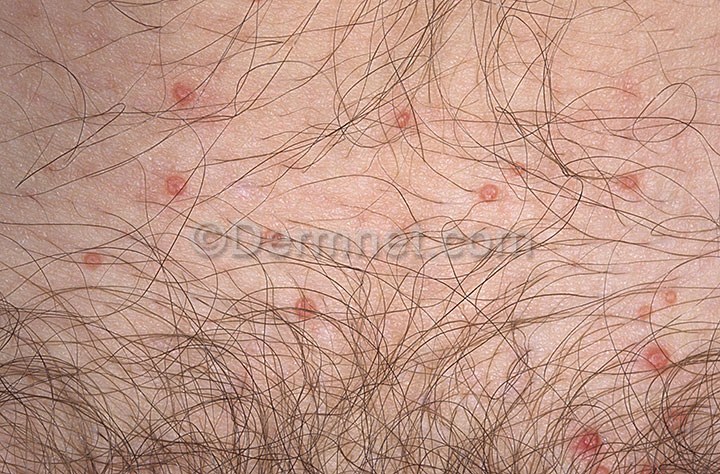
Disease: Warts Molluscum and other Viral Infections